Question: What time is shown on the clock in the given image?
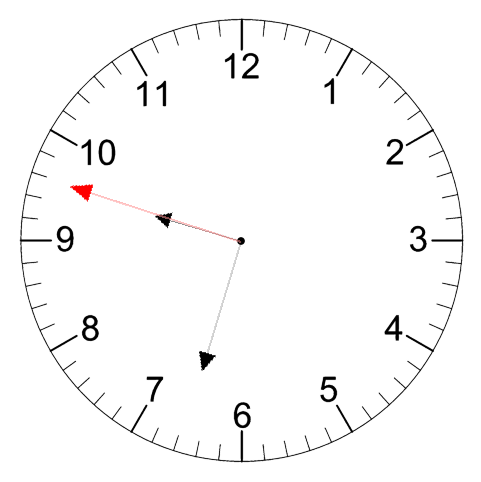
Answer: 09:32:48